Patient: sex M, age 42
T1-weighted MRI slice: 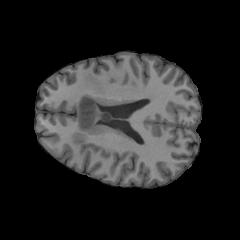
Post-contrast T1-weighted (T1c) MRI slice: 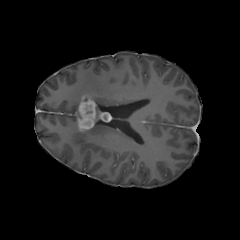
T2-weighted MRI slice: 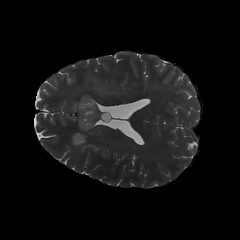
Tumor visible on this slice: yes
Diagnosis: Glioblastoma, IDH-wildtype
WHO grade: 4